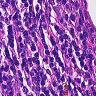
Metastatic tissue present: no